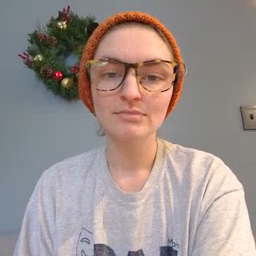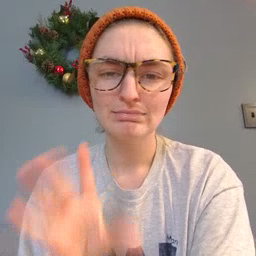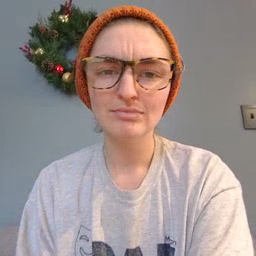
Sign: yucky